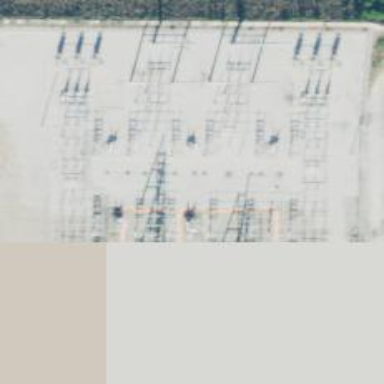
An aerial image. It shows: Switch used for power control.